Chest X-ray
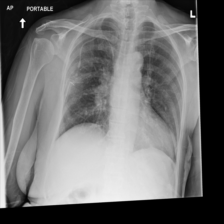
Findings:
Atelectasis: negative
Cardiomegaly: negative
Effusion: negative
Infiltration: negative
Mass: negative
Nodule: negative
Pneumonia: negative
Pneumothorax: negative
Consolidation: negative
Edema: negative
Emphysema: negative
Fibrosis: negative
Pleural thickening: negative
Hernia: negative